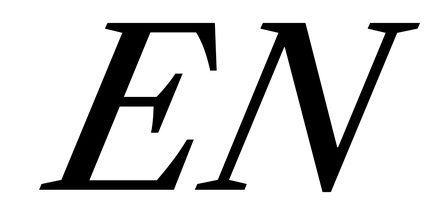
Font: LibreCaslonText-Italic_Medium_Italic